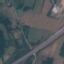
Land use / land cover: Highway